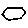
Label: hexagon